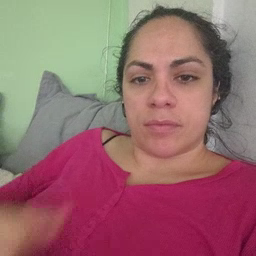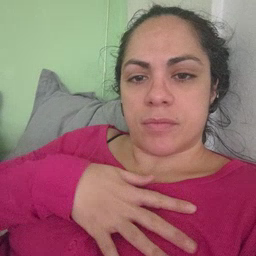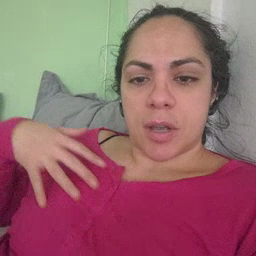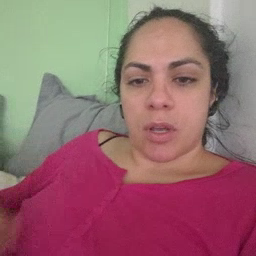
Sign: zebra